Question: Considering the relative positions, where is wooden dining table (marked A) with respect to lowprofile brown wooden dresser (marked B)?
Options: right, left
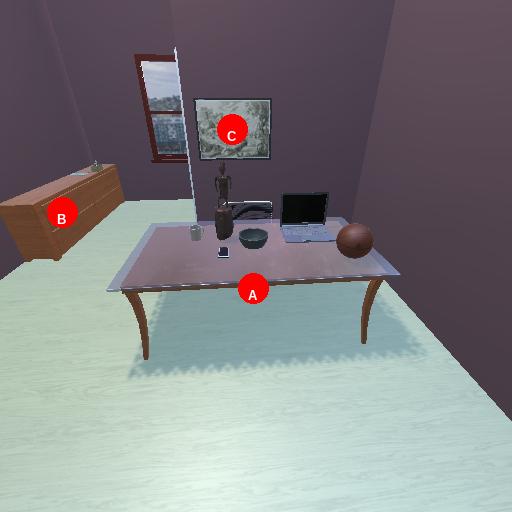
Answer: right